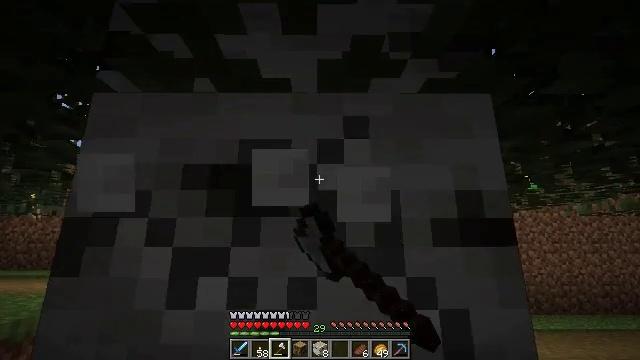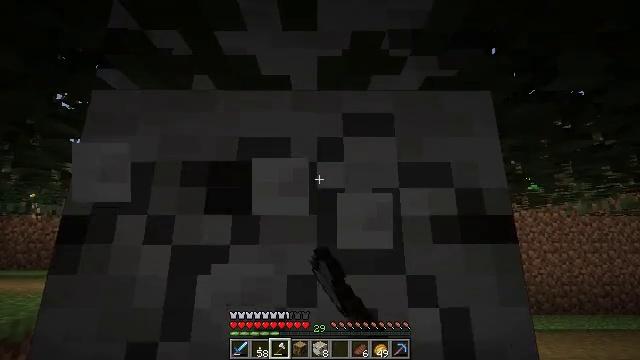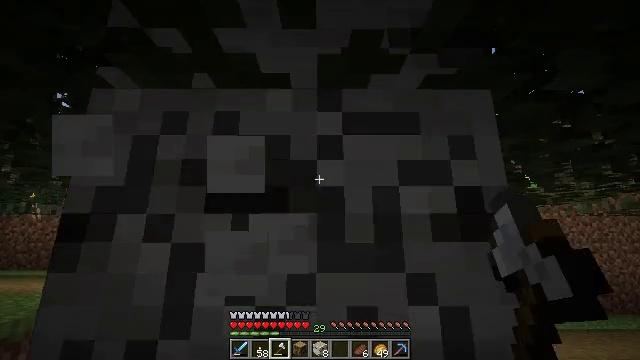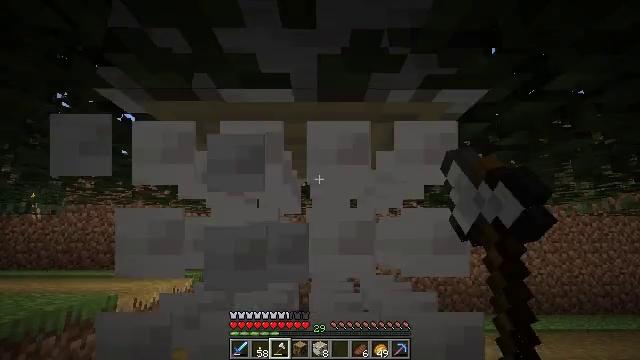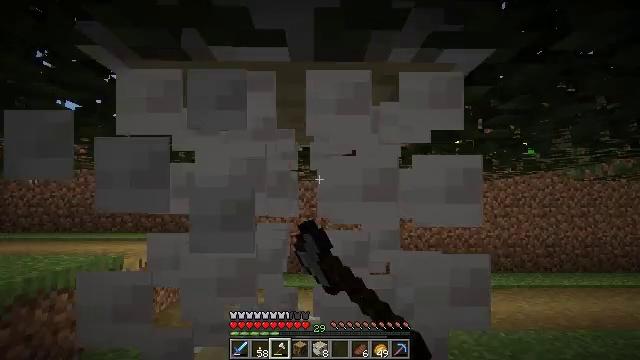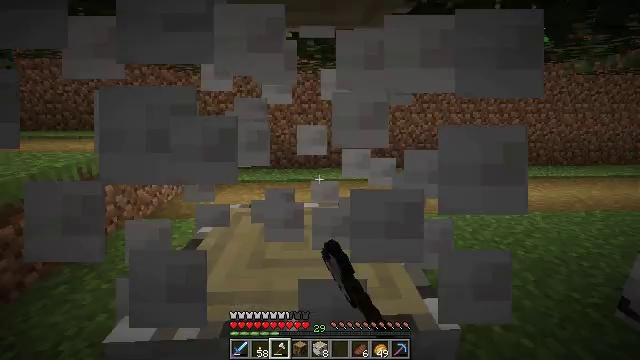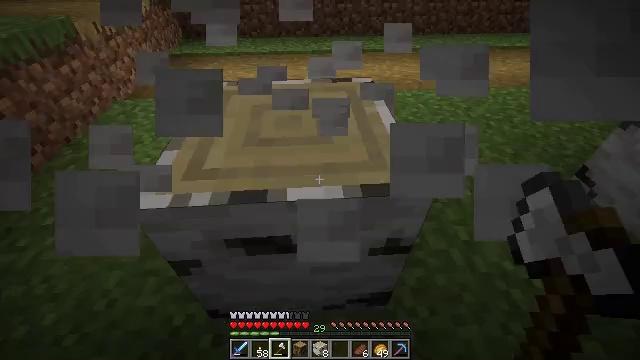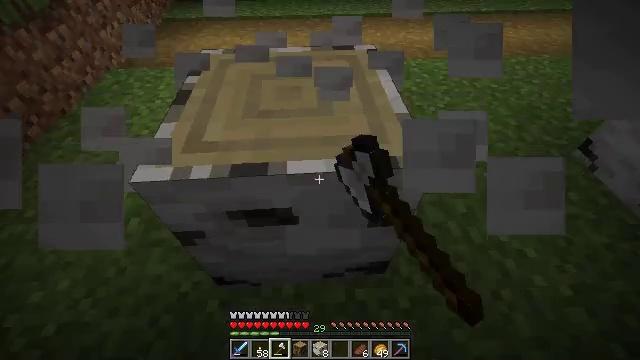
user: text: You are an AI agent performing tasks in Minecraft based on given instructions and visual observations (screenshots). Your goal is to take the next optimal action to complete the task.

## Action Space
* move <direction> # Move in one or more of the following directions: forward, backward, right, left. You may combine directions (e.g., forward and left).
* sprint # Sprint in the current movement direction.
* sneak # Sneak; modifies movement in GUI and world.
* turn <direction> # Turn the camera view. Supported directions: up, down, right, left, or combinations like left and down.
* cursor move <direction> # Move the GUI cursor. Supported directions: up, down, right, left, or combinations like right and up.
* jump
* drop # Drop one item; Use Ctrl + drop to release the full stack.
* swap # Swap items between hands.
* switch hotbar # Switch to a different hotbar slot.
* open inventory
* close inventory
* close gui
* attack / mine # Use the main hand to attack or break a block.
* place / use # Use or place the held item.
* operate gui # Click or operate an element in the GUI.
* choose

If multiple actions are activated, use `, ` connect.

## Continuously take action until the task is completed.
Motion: motion action
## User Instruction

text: Harvest birch logs from birch trees.
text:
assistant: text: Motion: attack / mine
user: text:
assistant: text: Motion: attack / mine
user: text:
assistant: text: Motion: attack / mine
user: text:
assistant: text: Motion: turn down, attack / mine
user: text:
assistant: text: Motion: turn right and down, attack / mine
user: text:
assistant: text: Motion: turn right and down, attack / mine
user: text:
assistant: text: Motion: turn down, attack / mine
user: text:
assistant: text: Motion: attack / mine